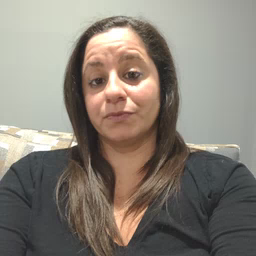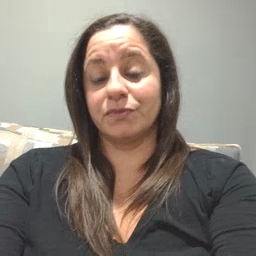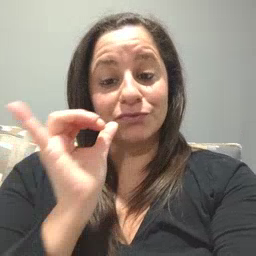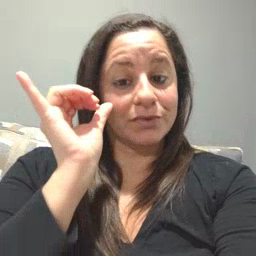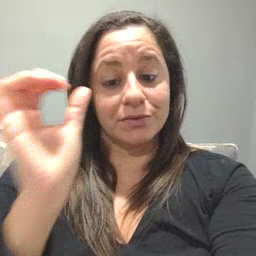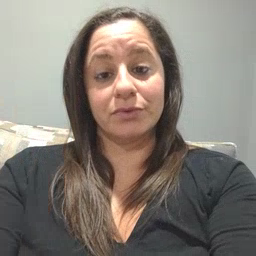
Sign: yesterday